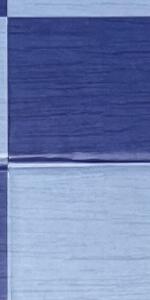
Label: Empty